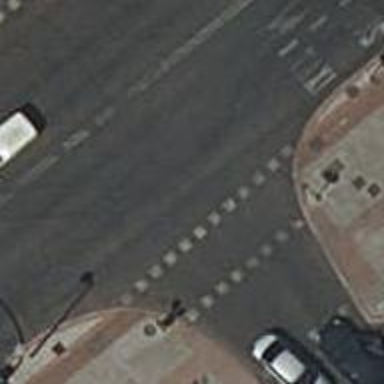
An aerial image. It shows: Road crossing with traffic signals.